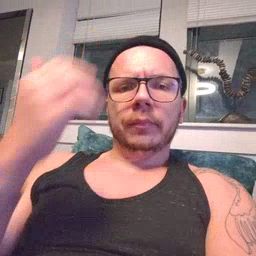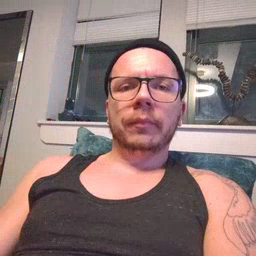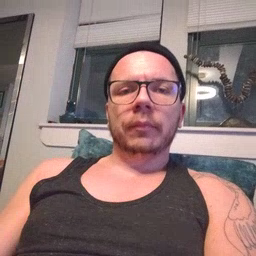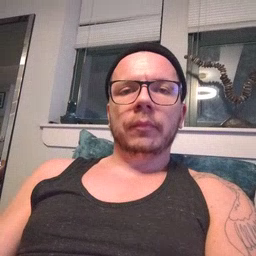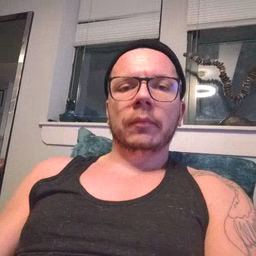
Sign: sick